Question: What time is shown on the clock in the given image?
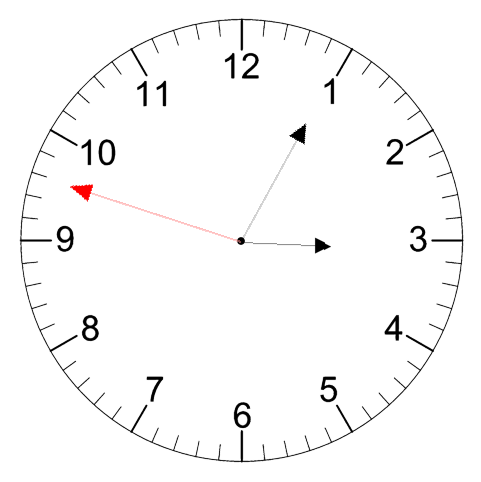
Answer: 03:04:48